Frequency: 99900
Velocity: 0,3100
Power: 9,1
Pulse duration: 0,0000001
Pass count: 1
Magnification: 10
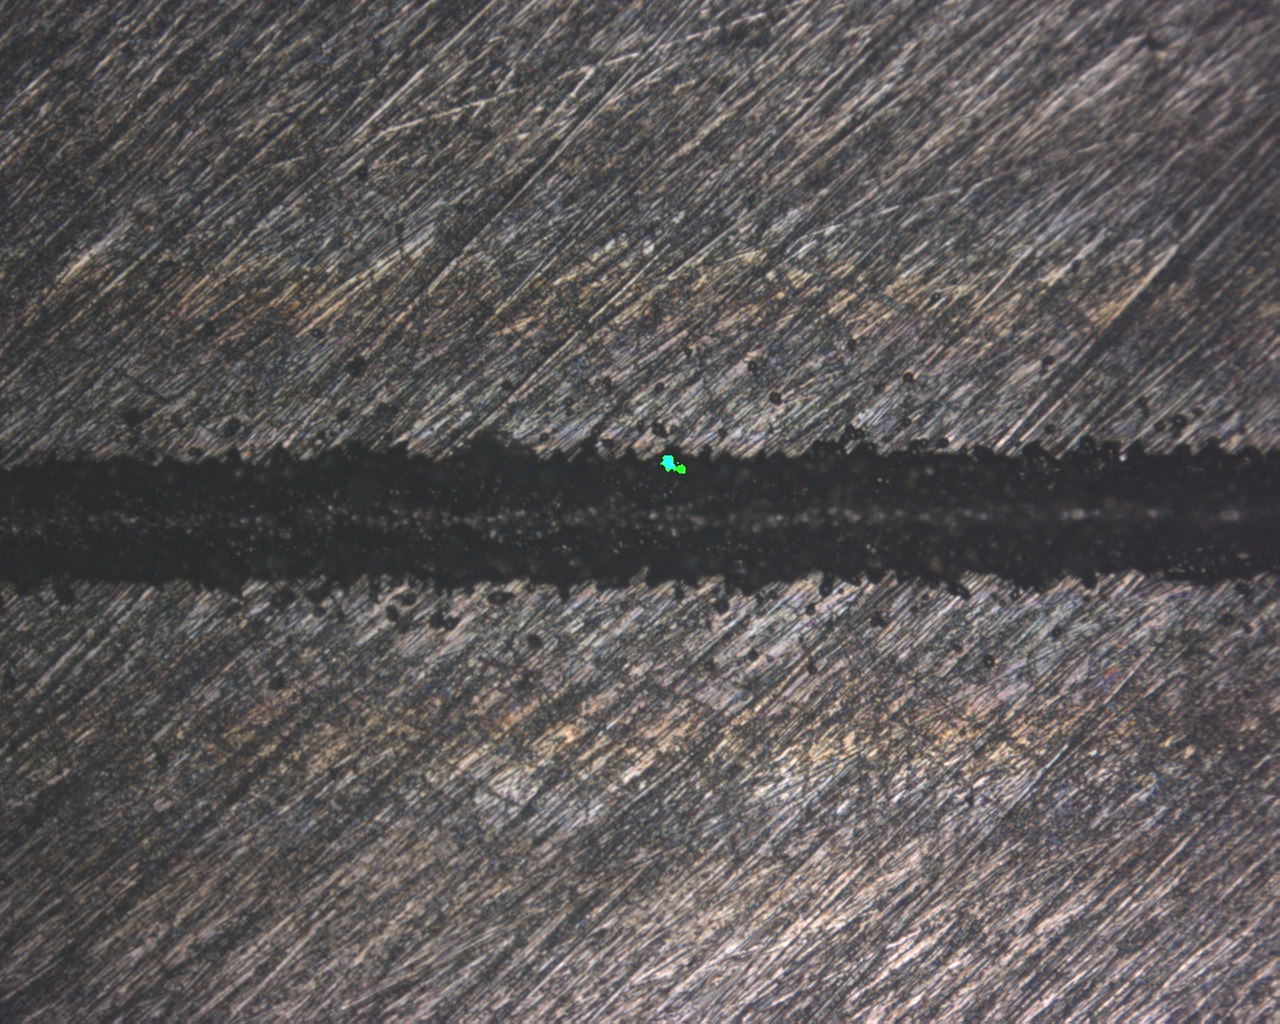
Measured width: 157.418
Other width: 51.615